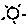
Label: sun